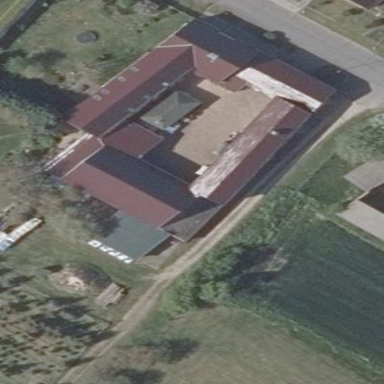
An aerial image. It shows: Building.